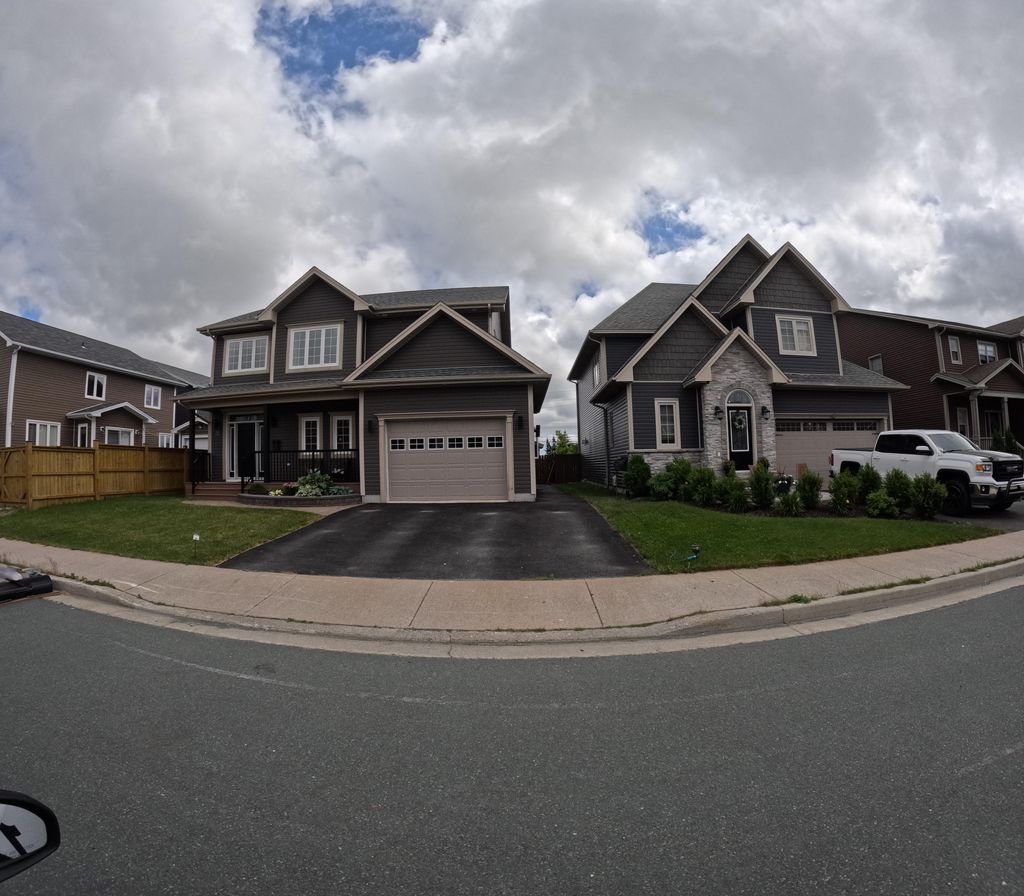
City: st_johns